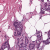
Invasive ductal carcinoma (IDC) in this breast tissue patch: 1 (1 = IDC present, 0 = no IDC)